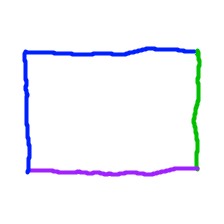
Shape: rectangle